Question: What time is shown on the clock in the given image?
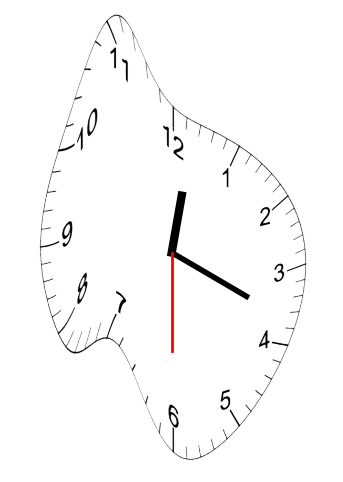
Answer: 12:18:30